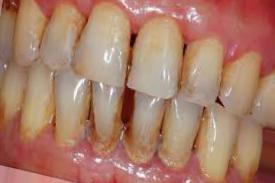
Condition: Tooth Discoloration